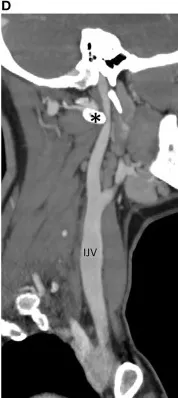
Montage of CT images following intravenous contrast, outlining the arterial and venous angioarchitecture of the neck. (C) In this coronal reconstruction, the internal jugular veins (IJVs) lie on the lateral side of the carotid arteries.
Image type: radiology (ct)